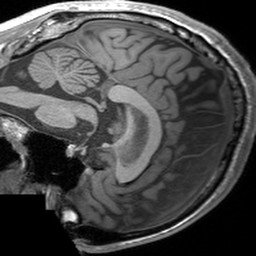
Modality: T1w
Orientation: sagittal
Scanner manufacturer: siemens
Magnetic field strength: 3 T
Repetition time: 1.54 s
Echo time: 0.00234 s